Question: I have been newly using 'UIPickerView', while showing 'UIPickerView' do I need to hide all other controls in the same view, because I am getting issue like this. please see the image
button behind is showing front. how to avoid this issue. Any idea?
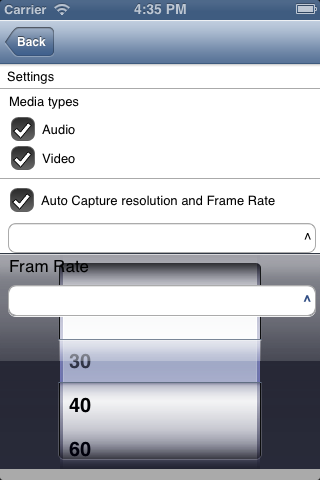
Answer: '''
[self.view bringSubviewToFront:yourPickerView];
'''